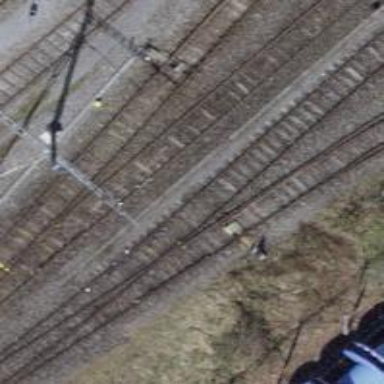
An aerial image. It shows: Railway switch.